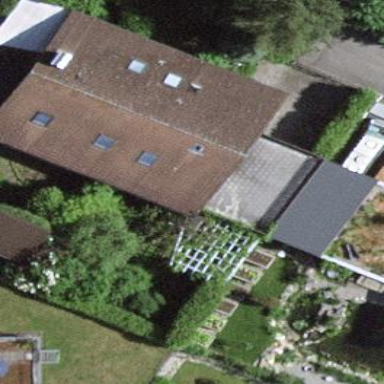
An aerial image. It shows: Detached building.